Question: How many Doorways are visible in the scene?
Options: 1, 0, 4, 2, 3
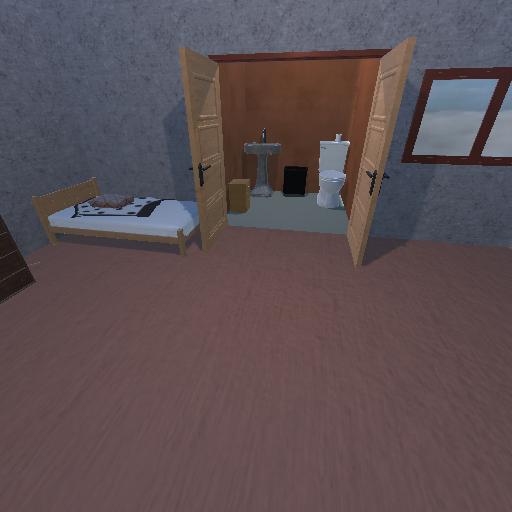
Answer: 1